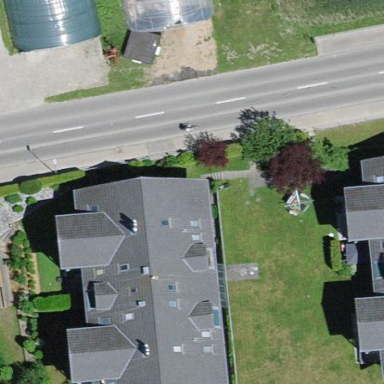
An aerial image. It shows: Residential building.